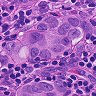
Metastatic tissue present: yes